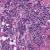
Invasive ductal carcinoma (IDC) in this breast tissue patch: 1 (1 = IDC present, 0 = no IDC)